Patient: sex F, age 63
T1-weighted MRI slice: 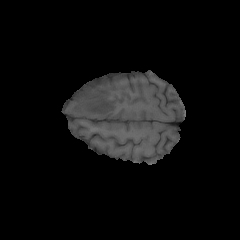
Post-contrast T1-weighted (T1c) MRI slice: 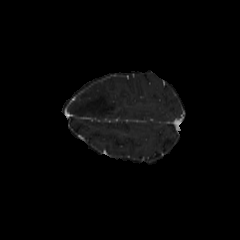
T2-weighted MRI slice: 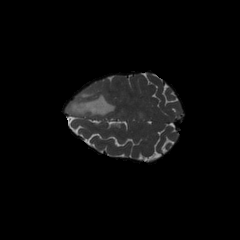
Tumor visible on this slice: yes
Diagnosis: Glioblastoma, IDH-wildtype
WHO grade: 4